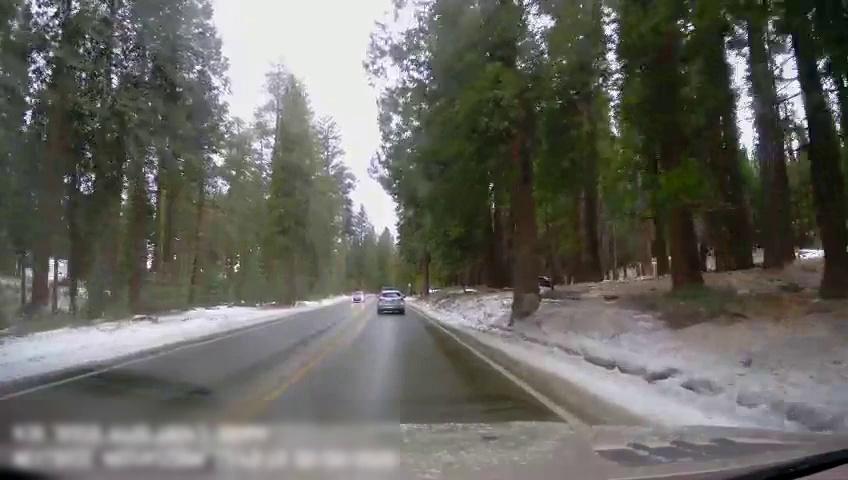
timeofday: Day
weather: Cloudy
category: Drivable Space
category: Vehicles | Truck
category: Vehicles | Car
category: Vehicles | Car
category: Lanes | Current Lane
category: Lanes | Current Lane
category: Lanes | Opposite Lane
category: Lanes | Opposite Lane